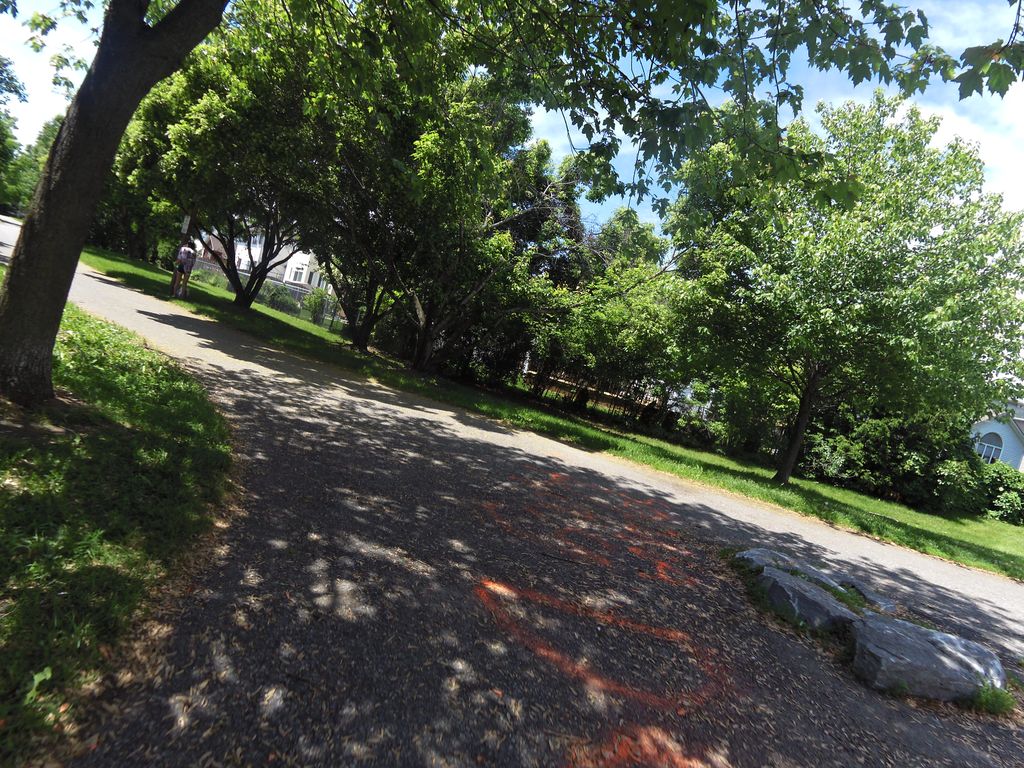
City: ottawa-gatineau